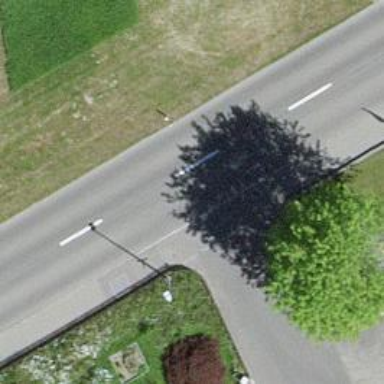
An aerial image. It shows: Secondary road.